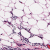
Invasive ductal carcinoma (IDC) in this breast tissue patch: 0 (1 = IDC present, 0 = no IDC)